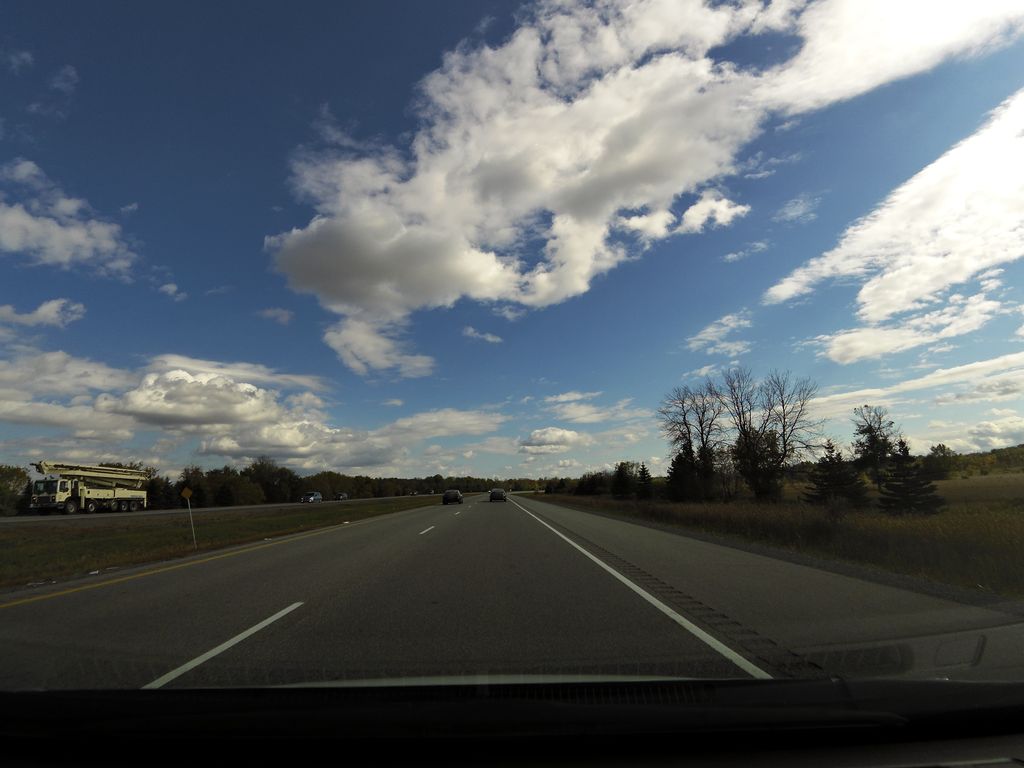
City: ottawa-gatineau